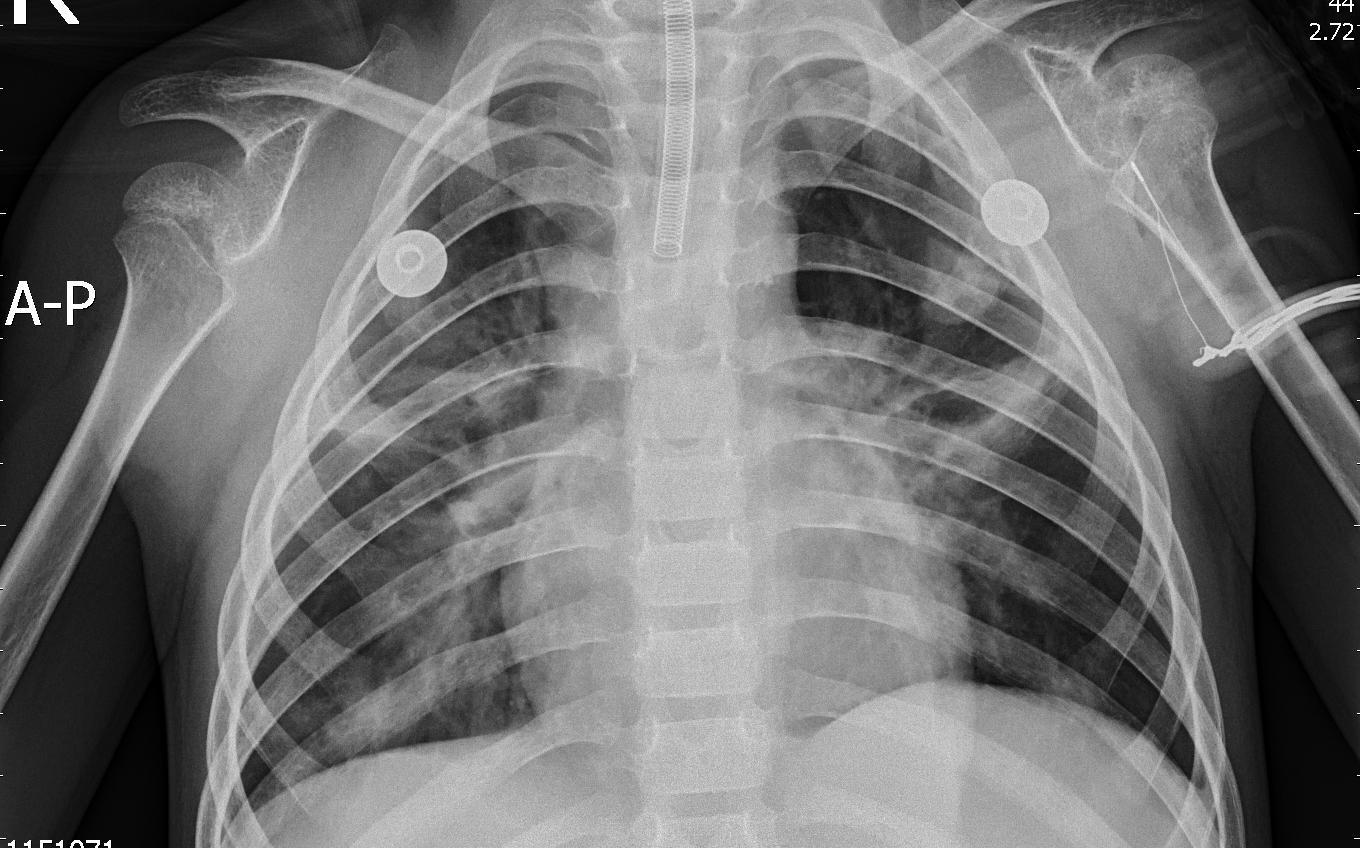
Diagnosis: PNEUMONIA